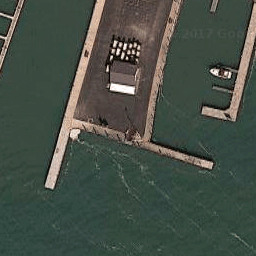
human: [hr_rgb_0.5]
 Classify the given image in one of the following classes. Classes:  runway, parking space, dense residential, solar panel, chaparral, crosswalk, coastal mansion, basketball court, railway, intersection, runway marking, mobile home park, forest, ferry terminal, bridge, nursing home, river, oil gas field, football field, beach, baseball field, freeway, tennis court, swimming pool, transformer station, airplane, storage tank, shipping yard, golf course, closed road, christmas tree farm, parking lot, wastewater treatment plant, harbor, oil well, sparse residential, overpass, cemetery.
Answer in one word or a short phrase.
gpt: ferry terminal